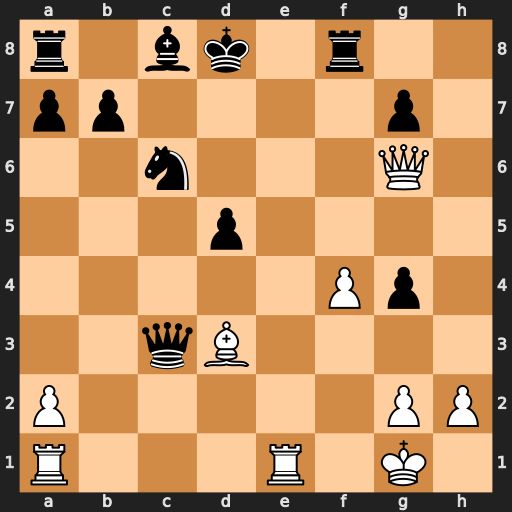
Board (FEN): r1bk1r2/pp4p1/2n3Q1/3p4/5Pp1/2qB4/P5PP/R3R1K1
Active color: w
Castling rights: -
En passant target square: -
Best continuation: Qd6+ Bd7 Qxf8+ Kc7 Qxa8